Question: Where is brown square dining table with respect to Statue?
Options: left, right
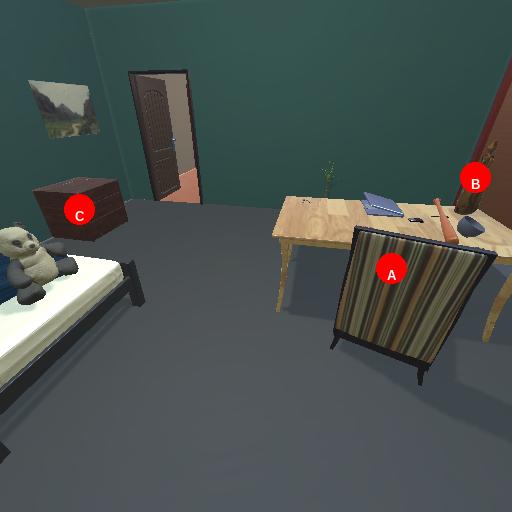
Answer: left